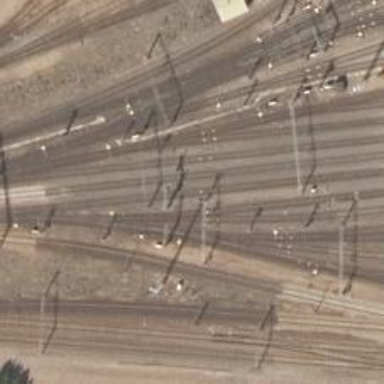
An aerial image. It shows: Railway signal.